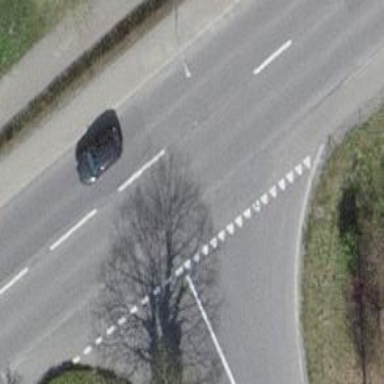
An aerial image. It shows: Asphalt sidewalk.